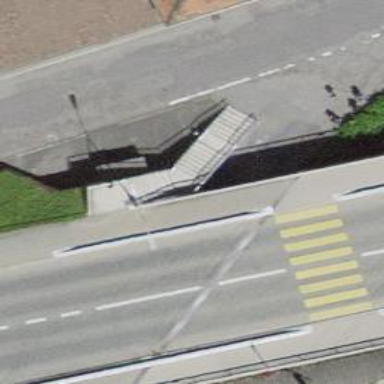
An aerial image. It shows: Paved steps on the road.